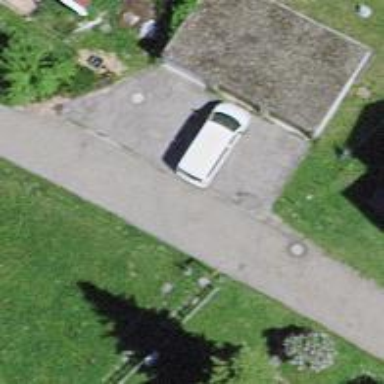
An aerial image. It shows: Group of garages in building.